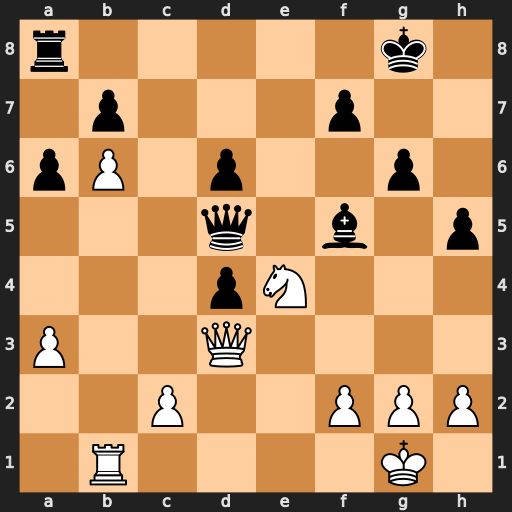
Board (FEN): r5k1/1p3p2/pP1p2p1/3q1b1p/3pN3/P2Q4/2P2PPP/1R4K1
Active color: w
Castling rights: -
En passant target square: -
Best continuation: Nf6+ Kf8 Nxd5 Bxd3 cxd3